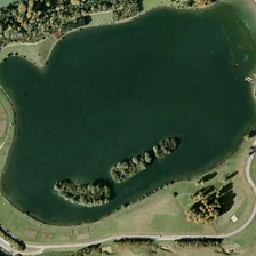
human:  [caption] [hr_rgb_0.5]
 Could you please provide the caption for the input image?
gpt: around the pool plants are green .

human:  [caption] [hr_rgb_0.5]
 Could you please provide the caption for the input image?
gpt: A blue-green swimming pool with open space.

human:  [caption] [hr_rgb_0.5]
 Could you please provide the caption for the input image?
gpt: Blue green pool in open space.

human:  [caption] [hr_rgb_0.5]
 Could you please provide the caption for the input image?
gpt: a blue green pool with open space.

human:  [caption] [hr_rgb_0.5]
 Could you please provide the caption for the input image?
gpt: Blue cabbage green swimming pool